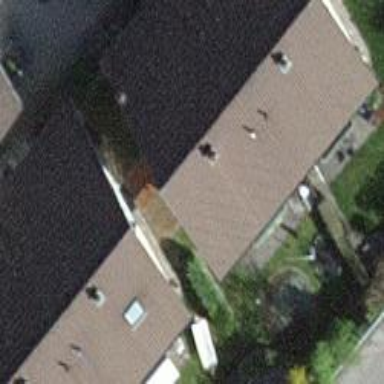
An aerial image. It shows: Terrace building.